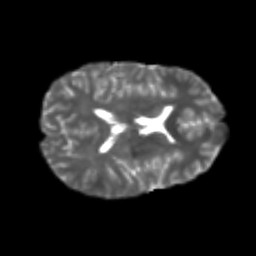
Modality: T2w
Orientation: axial
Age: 22
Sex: female
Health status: healthy
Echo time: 0.074 s